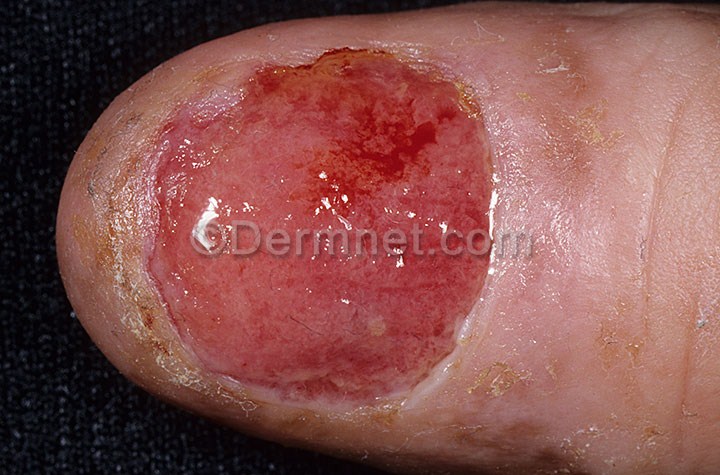
Disease: Nail Fungus and other Nail Disease